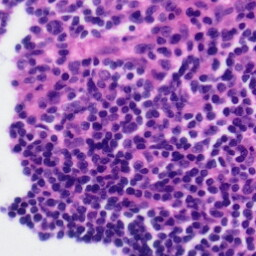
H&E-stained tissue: Tonsil